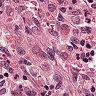
Metastatic tissue present: no